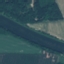
Land use / land cover: River